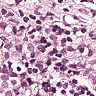
Metastatic tissue present: yes